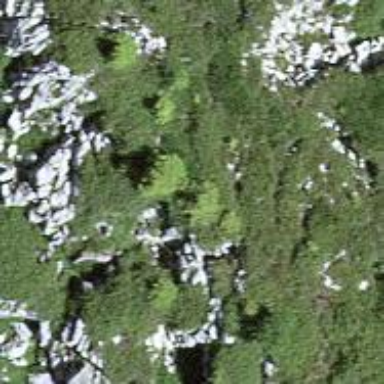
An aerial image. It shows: Needle-leaved tree in its natural environment.